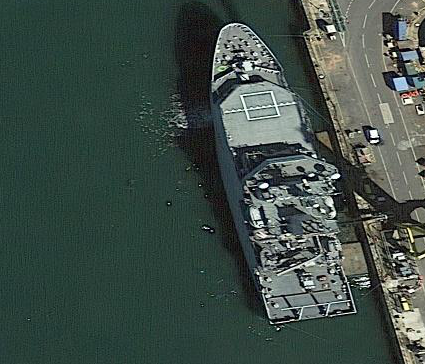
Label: combat